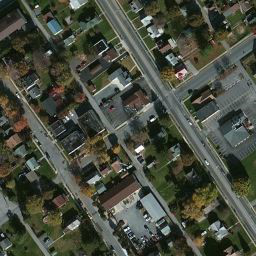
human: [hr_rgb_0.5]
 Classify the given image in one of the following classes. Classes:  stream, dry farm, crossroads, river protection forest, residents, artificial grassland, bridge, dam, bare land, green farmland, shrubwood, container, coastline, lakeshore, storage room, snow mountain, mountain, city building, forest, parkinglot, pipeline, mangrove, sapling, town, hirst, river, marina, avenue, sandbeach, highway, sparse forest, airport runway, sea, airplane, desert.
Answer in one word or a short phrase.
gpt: town